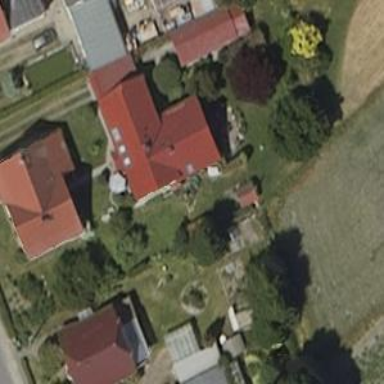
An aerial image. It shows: Shed building.